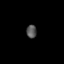
Tissue: skin
Cell type: Epithelial cells
Senescence score: 0.2701
Nuclear area (px): 132
Mean DAPI intensity: 84.712